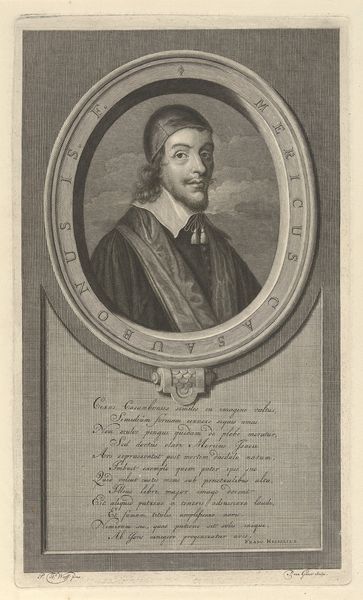
Titel: Portret van Mericus Casaubon
Künstler: Pieter van Gunst
Standort: Amsterdam
Institution: Rijksmuseum
Schlagwörter: portrait, tete, cheveux, profil, inscription, latin, visage, cartouche, texte, médaillon, écriture, cadre, encadrement, echarpe, guirlande, vers, casaubon, tesxte